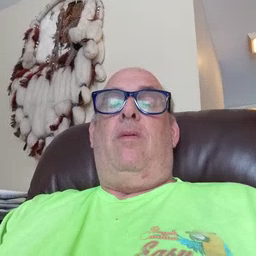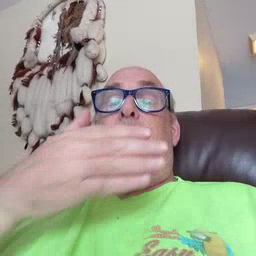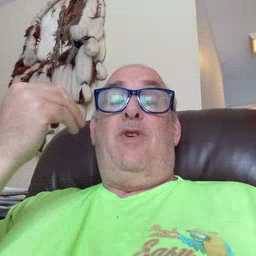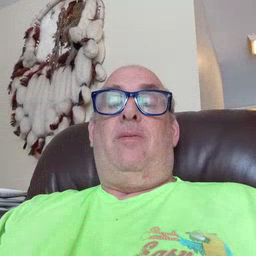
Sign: better